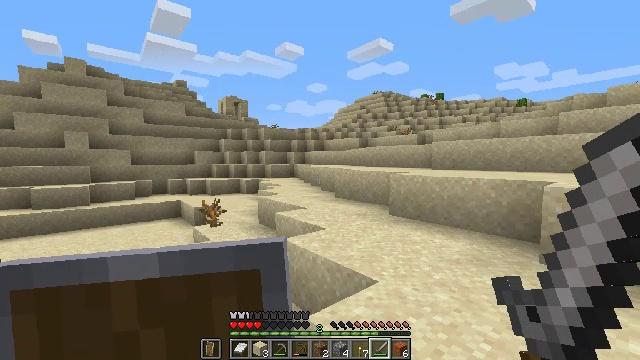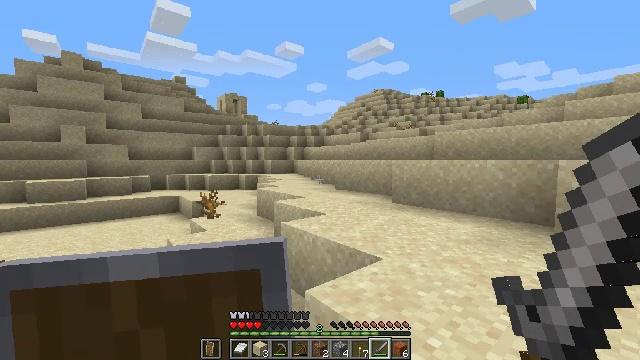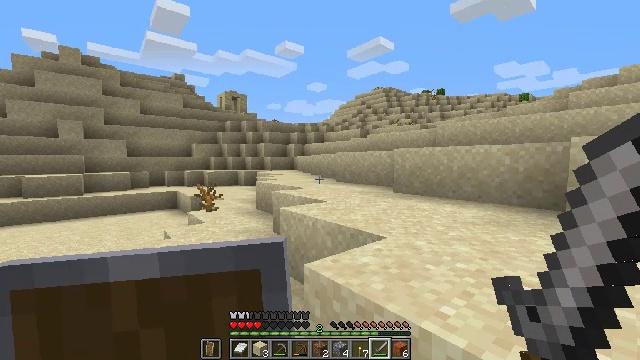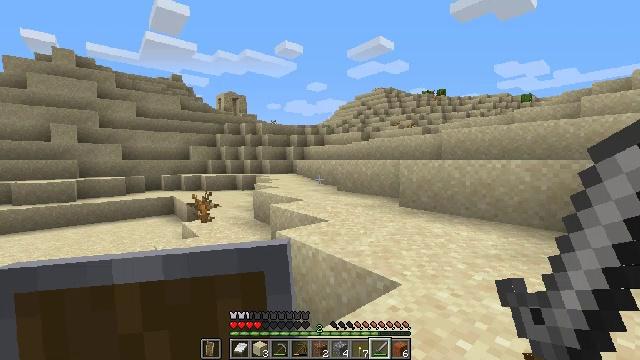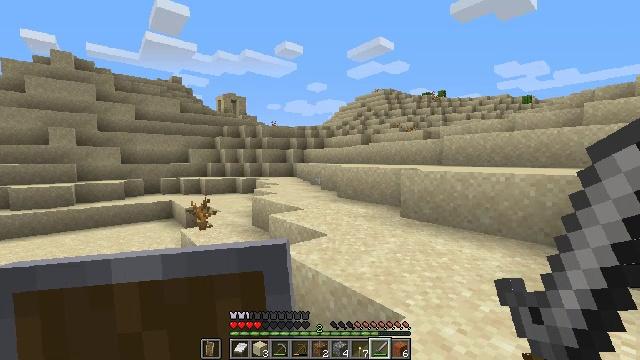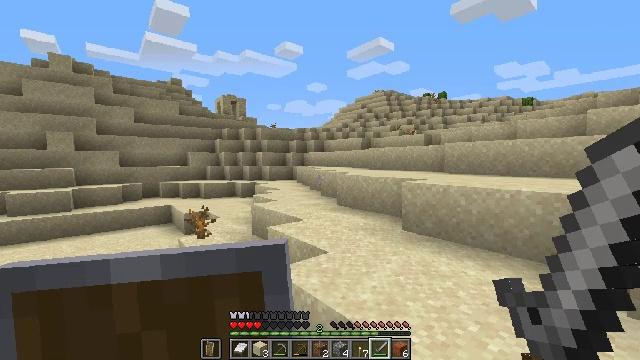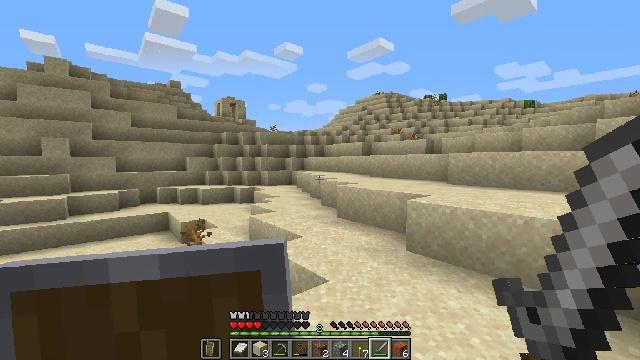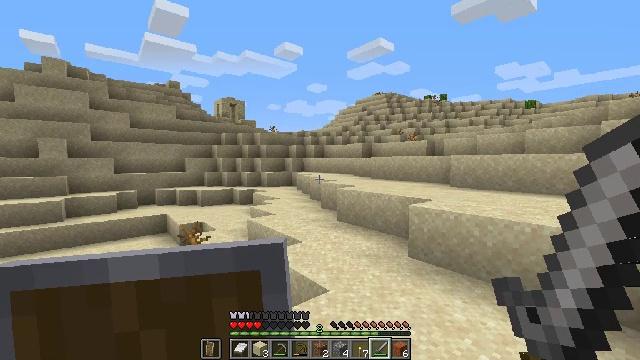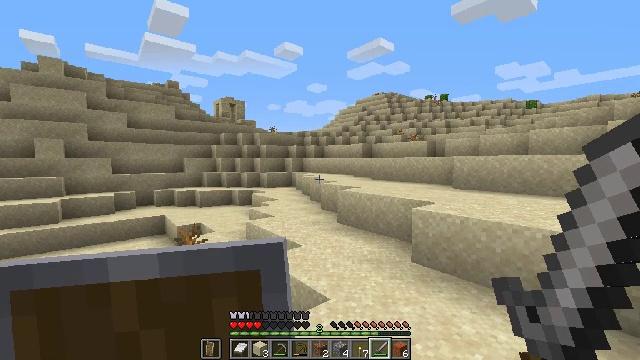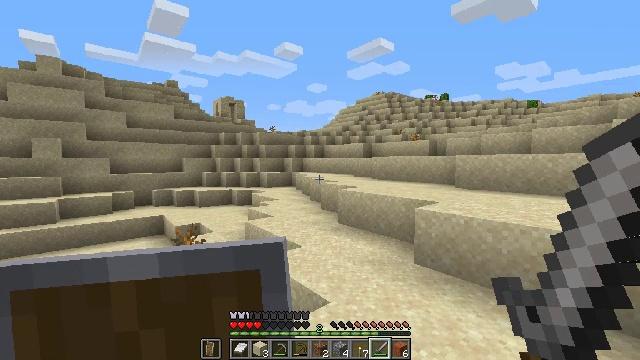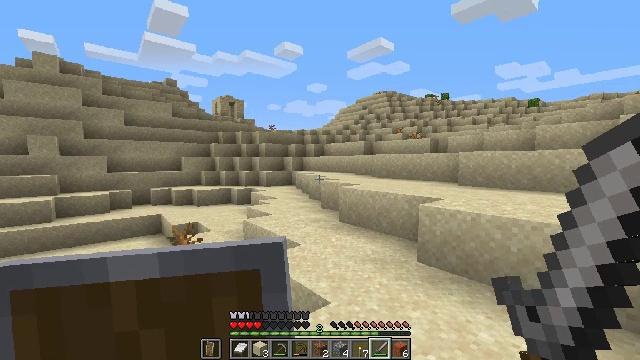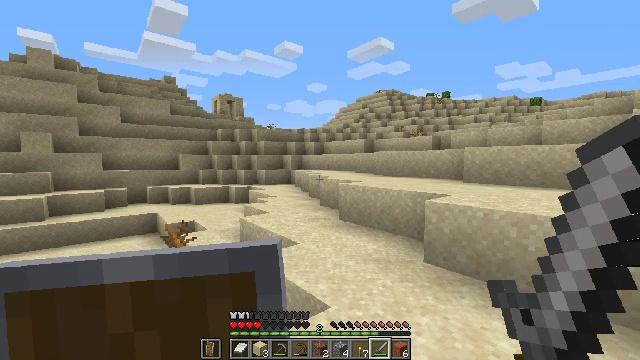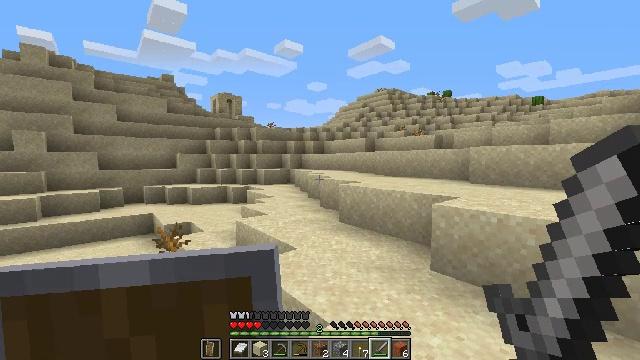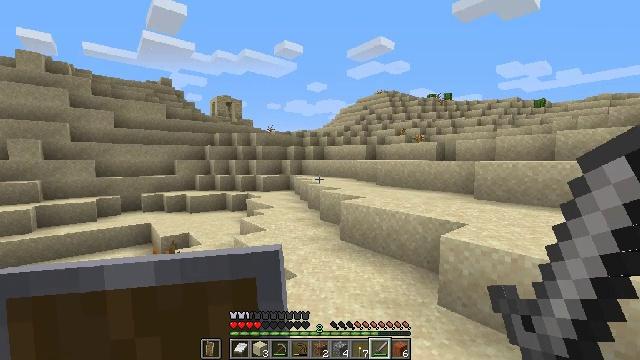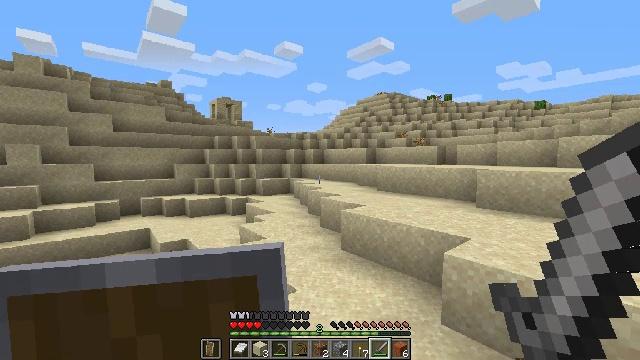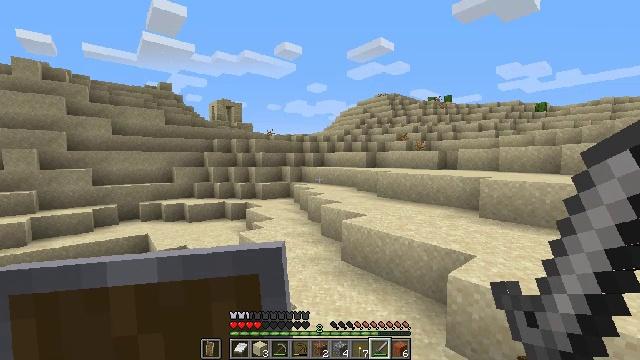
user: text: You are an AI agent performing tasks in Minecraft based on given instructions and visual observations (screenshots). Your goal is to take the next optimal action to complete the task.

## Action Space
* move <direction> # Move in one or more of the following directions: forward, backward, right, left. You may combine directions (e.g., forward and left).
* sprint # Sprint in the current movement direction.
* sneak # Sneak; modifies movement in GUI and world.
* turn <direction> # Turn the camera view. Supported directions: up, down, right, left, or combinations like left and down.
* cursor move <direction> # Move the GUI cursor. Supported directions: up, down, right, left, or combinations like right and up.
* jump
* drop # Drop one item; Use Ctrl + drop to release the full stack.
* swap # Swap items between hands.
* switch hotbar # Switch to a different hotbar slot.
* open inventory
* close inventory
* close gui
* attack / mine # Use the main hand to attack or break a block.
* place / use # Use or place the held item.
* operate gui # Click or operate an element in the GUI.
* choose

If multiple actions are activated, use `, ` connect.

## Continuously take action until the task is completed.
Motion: motion action
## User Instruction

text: Gather sand from the desert.
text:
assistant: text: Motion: move forward, jump
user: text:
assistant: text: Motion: move forward, jump
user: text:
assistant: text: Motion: move forward, jump
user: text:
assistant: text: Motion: move forward, jump
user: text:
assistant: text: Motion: move forward, jump
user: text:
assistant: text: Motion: move forward, jump
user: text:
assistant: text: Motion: move forward, jump
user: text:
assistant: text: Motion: move forward, jump
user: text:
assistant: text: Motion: move forward, jump
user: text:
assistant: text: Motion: move forward, jump
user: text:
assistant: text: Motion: move forward, jump
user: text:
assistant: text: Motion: move forward, jump
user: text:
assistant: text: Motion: move forward, jump
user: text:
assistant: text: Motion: move forward, jump
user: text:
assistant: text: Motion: move forward, jump
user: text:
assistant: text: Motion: move forward, jump
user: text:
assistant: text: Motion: move forward, jump
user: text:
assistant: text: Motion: move forward, jump
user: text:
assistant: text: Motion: move forward
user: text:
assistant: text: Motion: move forward
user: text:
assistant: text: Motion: move forward
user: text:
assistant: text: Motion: move forward
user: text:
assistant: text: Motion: move forward
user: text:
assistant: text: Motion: move forward
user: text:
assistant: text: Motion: move forward
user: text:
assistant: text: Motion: move forward, jump
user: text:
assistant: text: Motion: move forward, jump
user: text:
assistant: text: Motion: move forward, jump
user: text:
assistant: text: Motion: move forward, jump
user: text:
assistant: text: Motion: move forward, jump